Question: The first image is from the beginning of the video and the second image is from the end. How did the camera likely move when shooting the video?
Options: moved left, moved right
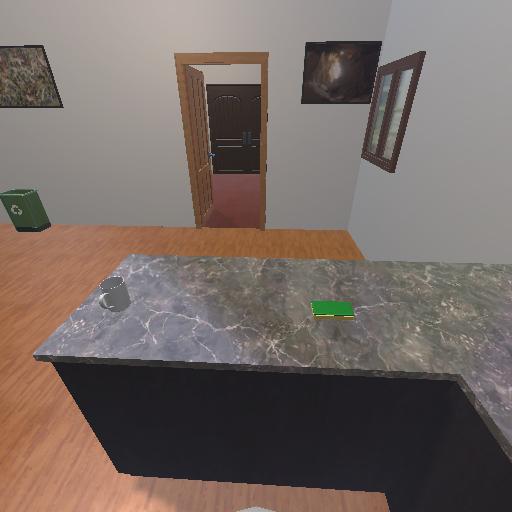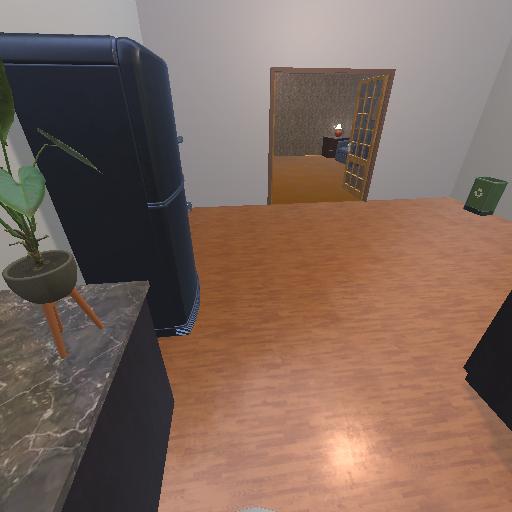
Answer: moved left